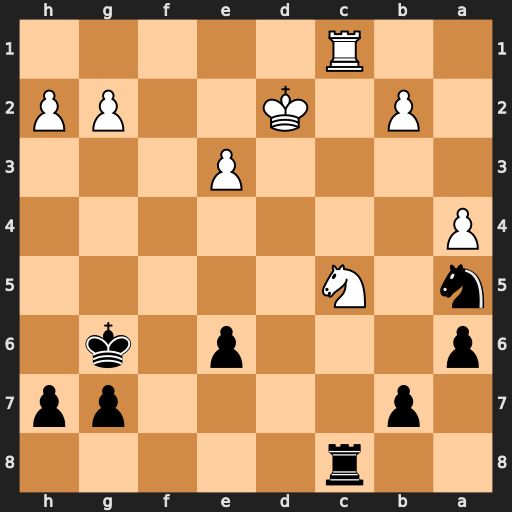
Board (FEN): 2r5/1p4pp/p3p1k1/n1N5/P7/4P3/1P1K2PP/2R5
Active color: b
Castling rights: -
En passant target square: -
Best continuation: Rxc5 Rxc5 Nb3+ Kc3 Nxc5